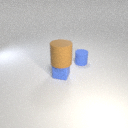
small blue rubber cube in front of small blue rubber cylinder